Group 1:
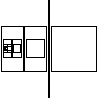
Group 2:
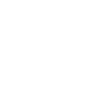
Rule separating the two groups: This image of this Bongard Problem vs. empty image.
Concepts: fractal, nesting, recursion, self-reference
Author: Aaron David Fairbanks, Leo Crabbe